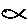
Label: fish